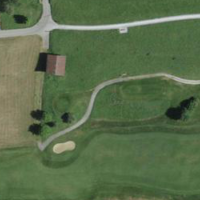
EUNIS habitat code: 53
Species observed at this site:
Salvia pratensis